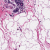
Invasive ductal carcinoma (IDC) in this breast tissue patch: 0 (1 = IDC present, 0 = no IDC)